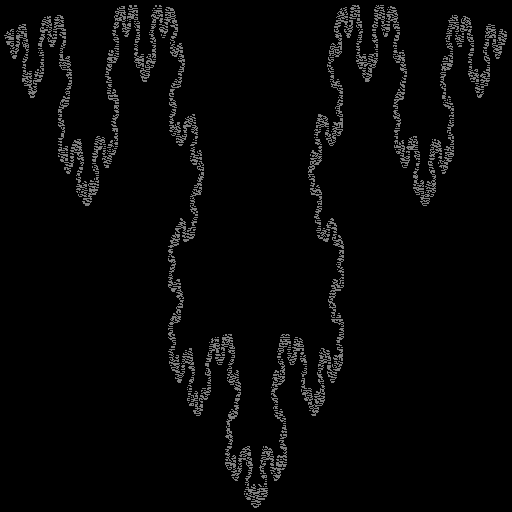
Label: koch_curve